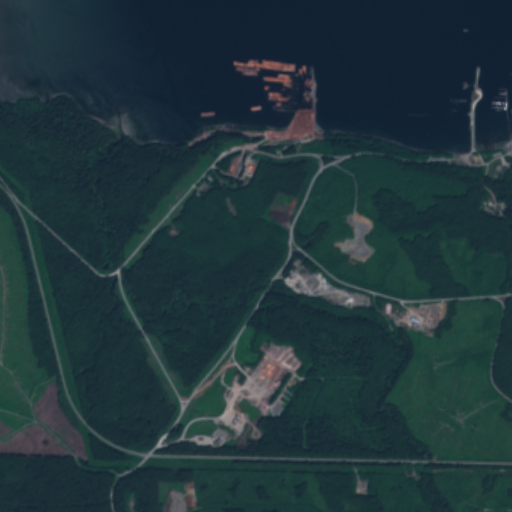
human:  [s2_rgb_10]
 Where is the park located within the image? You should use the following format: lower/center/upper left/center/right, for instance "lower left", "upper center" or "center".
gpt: The park is located in the upper right of the image.
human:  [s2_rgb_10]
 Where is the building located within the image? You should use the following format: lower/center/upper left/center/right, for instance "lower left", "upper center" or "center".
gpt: There is no building in the image.